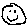
Label: smiley face